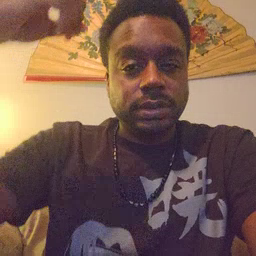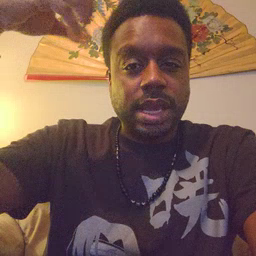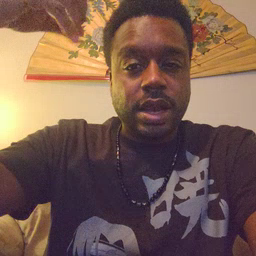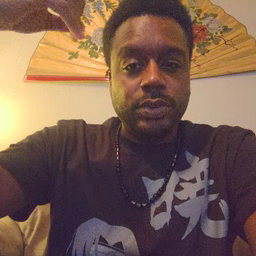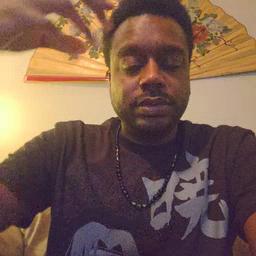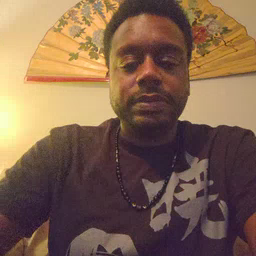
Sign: shower